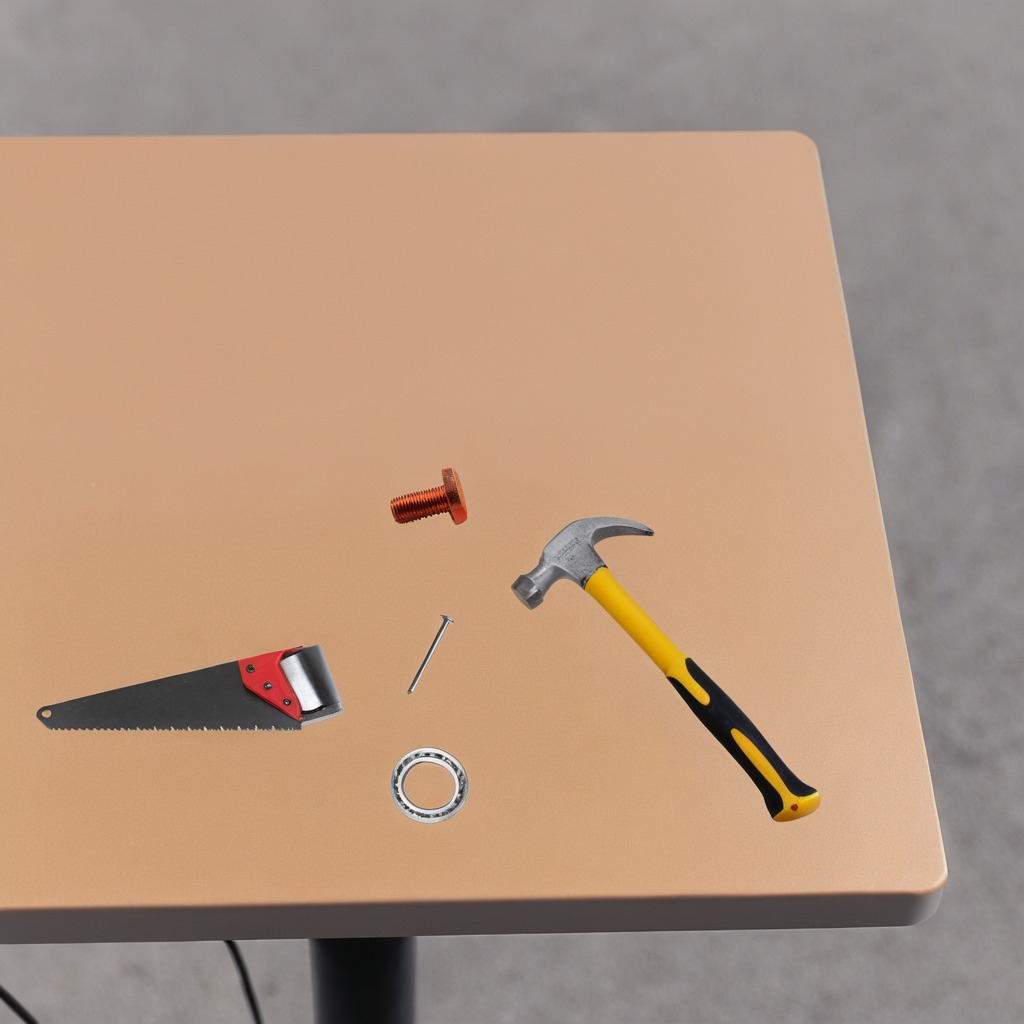
A metal ball bearing, a metal machine screw, a hammer, an iron nail, and a handheld metal saw are lying on the clean utility table in a temporary outdoor tool station.